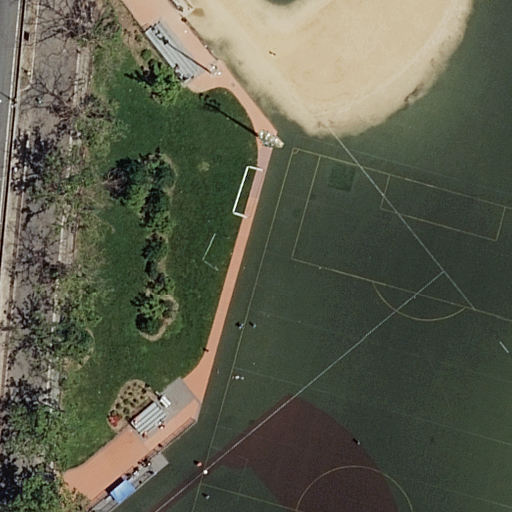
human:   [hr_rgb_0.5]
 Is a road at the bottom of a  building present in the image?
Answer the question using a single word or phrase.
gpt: no

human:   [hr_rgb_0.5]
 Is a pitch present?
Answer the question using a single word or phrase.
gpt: yes

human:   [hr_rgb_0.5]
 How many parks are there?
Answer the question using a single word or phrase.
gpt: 1

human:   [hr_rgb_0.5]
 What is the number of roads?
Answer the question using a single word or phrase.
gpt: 3

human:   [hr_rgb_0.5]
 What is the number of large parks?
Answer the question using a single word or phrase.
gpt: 1

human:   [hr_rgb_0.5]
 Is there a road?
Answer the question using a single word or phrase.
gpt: yes

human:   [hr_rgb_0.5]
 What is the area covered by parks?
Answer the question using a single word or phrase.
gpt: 6473m2

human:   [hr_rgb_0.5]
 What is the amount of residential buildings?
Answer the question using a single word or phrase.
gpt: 0

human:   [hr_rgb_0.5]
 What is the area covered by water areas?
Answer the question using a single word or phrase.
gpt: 0m2

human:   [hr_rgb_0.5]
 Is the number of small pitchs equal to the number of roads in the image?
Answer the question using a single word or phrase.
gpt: no

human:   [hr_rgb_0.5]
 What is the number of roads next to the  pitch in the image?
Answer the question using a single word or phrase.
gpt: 3

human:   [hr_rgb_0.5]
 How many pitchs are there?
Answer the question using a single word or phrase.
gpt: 1

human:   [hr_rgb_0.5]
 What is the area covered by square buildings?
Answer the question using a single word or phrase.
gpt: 0m2

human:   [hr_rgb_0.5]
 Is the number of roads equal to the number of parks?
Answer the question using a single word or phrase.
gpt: no

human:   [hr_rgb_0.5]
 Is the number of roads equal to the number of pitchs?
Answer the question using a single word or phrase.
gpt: no

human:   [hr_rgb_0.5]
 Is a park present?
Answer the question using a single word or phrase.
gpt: yes

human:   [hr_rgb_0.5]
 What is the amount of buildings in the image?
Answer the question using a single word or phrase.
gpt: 0

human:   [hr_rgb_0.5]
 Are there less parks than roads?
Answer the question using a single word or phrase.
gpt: yes

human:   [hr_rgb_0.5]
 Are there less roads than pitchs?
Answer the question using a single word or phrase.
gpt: no

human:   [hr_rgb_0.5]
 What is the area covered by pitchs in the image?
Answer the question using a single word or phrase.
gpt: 20m2

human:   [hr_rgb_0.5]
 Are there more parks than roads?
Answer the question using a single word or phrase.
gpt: no

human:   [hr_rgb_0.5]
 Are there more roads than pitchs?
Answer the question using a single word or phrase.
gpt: yes

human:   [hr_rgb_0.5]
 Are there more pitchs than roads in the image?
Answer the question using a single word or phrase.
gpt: no

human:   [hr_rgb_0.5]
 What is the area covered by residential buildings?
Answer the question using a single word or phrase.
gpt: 0m2

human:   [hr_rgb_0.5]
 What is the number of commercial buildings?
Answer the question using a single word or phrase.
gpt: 0

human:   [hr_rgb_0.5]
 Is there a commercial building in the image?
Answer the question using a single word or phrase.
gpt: no

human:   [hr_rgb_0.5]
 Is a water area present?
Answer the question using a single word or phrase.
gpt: no

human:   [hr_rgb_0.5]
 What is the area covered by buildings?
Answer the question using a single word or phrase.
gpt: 0m2

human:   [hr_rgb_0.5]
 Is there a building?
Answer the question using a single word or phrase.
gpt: no

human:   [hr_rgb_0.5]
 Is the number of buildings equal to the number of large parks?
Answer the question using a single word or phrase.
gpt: no

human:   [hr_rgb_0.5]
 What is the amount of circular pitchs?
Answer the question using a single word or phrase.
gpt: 0

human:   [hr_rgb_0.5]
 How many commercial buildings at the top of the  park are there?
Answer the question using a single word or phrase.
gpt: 0

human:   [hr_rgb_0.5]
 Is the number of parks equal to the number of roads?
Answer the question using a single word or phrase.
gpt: no

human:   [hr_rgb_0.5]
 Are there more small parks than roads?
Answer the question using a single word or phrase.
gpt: no

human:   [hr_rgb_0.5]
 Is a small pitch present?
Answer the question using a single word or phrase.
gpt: yes

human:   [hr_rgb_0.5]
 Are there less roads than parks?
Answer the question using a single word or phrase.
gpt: no

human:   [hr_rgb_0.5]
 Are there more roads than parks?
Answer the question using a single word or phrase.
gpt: yes

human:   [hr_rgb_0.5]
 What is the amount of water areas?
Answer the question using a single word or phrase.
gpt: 0

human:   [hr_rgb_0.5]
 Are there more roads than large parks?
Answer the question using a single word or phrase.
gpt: yes

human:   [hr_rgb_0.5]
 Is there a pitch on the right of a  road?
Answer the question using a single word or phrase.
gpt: yes

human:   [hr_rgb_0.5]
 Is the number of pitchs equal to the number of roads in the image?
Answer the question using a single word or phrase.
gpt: no

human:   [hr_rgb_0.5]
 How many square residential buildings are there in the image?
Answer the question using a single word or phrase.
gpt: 0

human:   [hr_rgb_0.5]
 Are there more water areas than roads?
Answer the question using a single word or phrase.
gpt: no

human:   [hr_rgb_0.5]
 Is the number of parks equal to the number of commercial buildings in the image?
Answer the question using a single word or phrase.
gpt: no

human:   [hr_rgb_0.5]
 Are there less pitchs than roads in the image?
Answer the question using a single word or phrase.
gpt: yes

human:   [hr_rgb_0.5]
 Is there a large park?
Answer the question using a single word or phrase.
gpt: yes

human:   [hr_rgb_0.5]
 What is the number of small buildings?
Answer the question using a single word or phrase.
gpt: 0

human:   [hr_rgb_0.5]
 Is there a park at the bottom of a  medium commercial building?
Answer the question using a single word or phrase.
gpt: no

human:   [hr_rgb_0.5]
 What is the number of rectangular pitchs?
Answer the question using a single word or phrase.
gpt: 1

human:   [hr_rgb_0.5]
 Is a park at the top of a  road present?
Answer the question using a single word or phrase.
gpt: no

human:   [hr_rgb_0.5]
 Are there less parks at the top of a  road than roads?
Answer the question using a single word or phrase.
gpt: yes

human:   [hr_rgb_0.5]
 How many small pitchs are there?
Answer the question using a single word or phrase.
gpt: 1

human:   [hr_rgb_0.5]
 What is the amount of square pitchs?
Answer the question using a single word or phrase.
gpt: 0

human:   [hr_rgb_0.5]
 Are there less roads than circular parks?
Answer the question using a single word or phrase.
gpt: no

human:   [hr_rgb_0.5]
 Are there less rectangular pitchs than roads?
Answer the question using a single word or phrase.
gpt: yes

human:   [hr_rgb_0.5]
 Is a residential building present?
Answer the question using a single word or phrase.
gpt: no

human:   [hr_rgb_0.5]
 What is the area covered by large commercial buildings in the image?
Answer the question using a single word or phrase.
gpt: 0m2

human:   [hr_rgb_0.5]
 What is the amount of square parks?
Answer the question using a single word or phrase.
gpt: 0

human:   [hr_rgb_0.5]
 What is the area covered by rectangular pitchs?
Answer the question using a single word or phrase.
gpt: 20m2

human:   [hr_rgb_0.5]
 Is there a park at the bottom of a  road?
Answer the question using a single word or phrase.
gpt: yes

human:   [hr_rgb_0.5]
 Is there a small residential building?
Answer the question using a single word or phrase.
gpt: no

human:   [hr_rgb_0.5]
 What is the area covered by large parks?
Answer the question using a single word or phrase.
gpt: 6473m2

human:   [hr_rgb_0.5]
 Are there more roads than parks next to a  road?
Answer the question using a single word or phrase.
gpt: yes

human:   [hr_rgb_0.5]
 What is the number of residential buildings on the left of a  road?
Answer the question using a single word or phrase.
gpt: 0